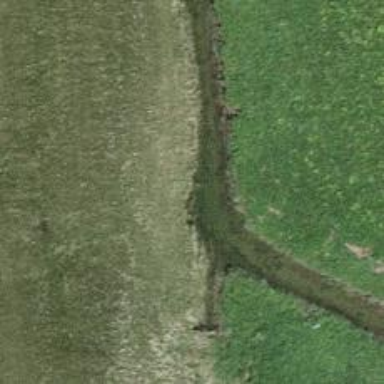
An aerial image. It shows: Drain that serves as waterway.